Frequency: 90000
Velocity: 0,279
Power: 3,2
Pulse duration: 0,0000001
Pass count: 1
Magnification: 10
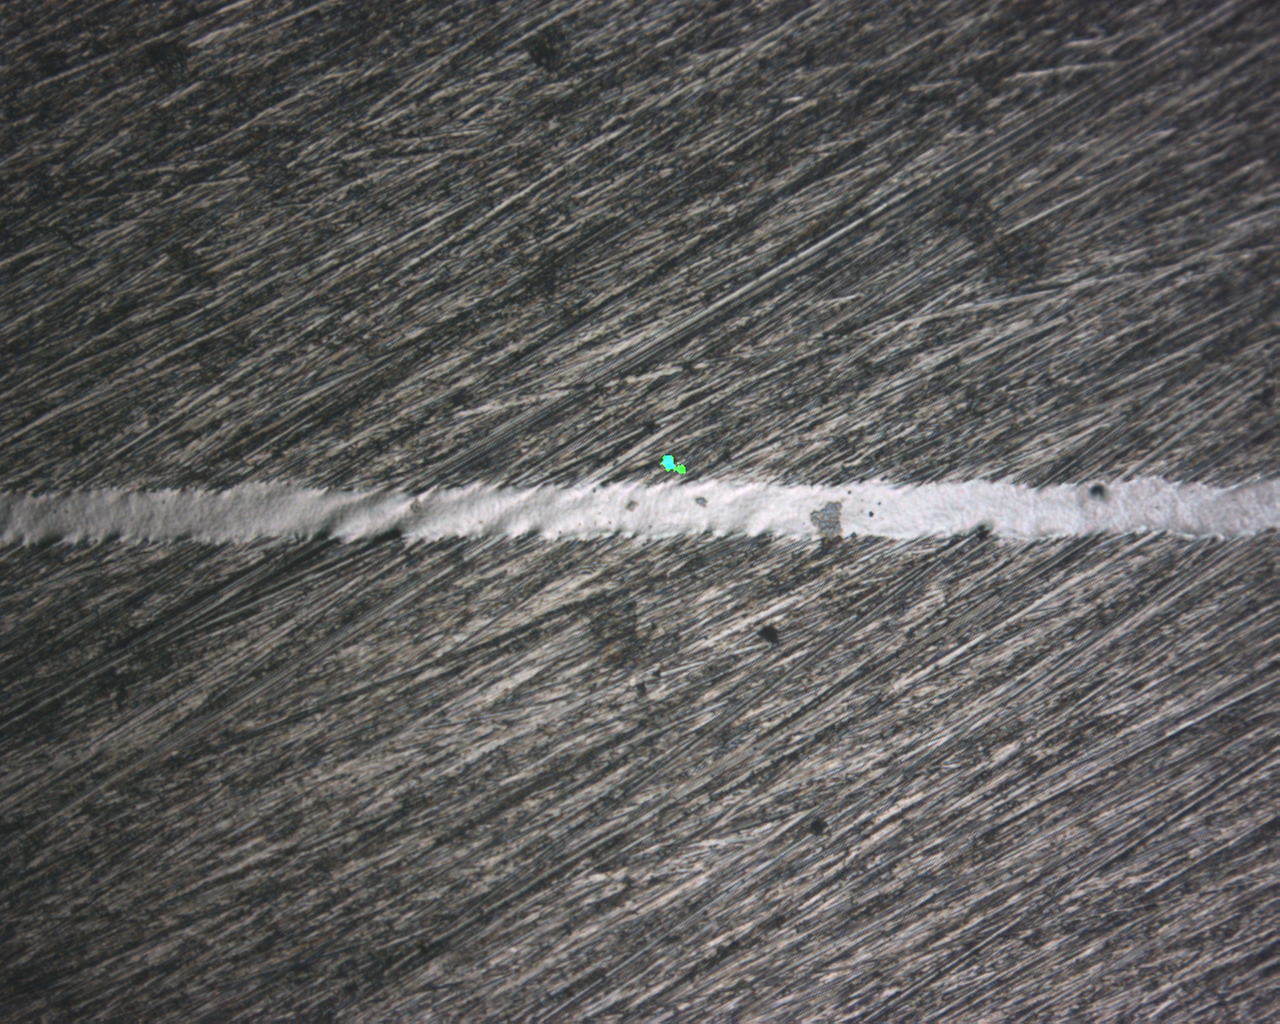
Measured width: 159.235
Other width: 5.308